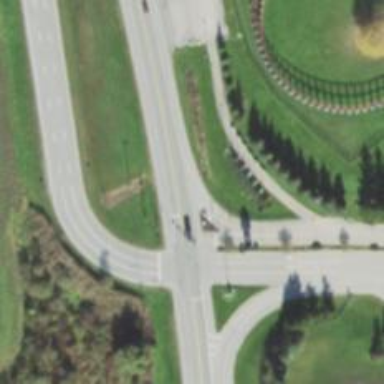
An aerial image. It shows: Trunk link highway.